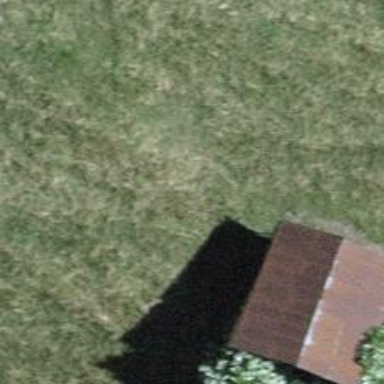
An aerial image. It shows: Rural barn.